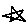
Label: star